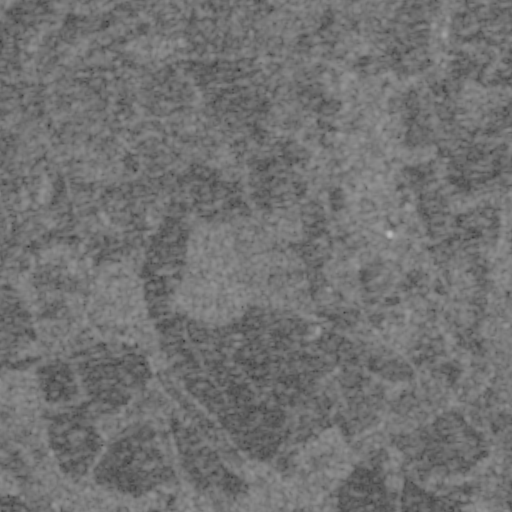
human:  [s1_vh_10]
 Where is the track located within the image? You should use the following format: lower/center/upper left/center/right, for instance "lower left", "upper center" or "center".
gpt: The track is located in the upper right of the image.
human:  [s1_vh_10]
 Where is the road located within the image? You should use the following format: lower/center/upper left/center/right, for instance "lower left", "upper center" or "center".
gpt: There is no road in the image.

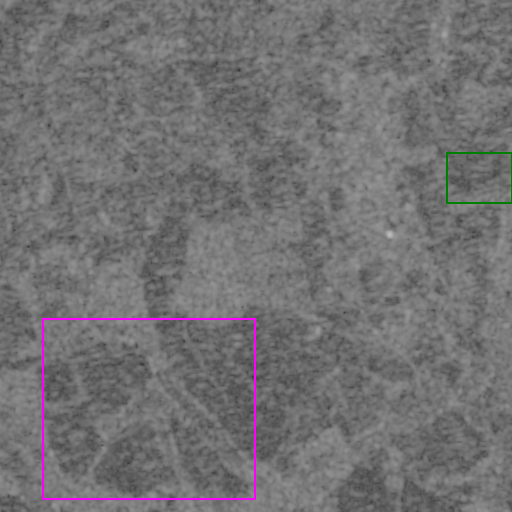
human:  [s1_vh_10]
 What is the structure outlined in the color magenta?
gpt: The structure outlined in magenta is a crop field.
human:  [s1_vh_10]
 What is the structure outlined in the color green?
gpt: The structure outlined in green is a track.
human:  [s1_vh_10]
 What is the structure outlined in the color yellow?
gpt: There is no yellow outline.